Question: I am trying to display logo at top end in HTML and CSS.
However, the logo image size is not reduced to the specified width and height and I do not see it being overridden anywhere else.
Code is as follows:
'''
/*********************************************************************************/
/* Banner */
/*********************************************************************************/
#banner
{
overflow: hidden;
height: 300px;
position: relative;
background: url(images/pic01.jpg) no-repeat center;
background-size: cover;
}
#banner .image
{
}
#banner p{
position: absolute;
top:30%;
left: 40%;
width: 100px;
padding: 5px;
margin: 5px;
font-family: 'Lobster', cursive;
font-weight: bold;
font-size: 55px;
color: #fff;
}
/** MENU */
#menu-wrapper
{
background: #16a085;
overflow:auto;
}
#menu {
overflow: hidden;
height: 100px;
float:left;
}
#menu ul {
margin: 0;
padding: 0px 0px 0px 0px;
list-style: none;
line-height: normal;
text-align: center;
}
#menu li {
display: inline-block;
}
#menu a {
display: block;
letter-spacing: 1px;
padding: 0px 40px;
text-decoration: none;
text-align: center;
text-transform: uppercase;
font-size: 0.80em;
line-height: 100px;
border: none;
color: #FFF;
}
#menu a:hover, #menu .current_page_item a {
text-decoration: none;
}
#menu .current_page_item a {
background: #1abc9c;
}
#Logo{
width:10px;
height:30px;
float: left;
margin-top: 5px;
}
'''
'''
<div id="wrapper">
<div id="menu-wrapper">
<div id = "Logo" >
<img src="images/Logo.jpg" ></img>
</div>
<div id="menu" class="container">
<ul>
<li class="current_page_item"><a href="#">Homepage</a></li>
<li><a href="#">About</a></li>
<li><a href="#">Blog</a></li>
<li><a href="#">Portfolio</a></li>
<li><a href="#">Contact</a></li>
</ul>
</div>
/*and so on */
</div>
'''
It looks like this:
White part in the banner is image that is taking up the width despite of having set width attribute to 10 px.

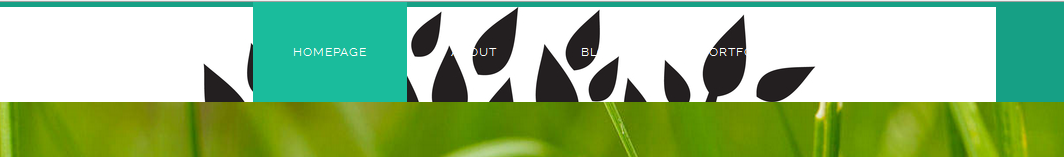
Answer: In your CSS. change the style for #Logo to #Logo img{}. you have to set the width to img tag. Not its parent container.
'''
#Logo img{
width:100px;
height:30px;
float: left;
margin-top: 5px;
}
'''
<URL>